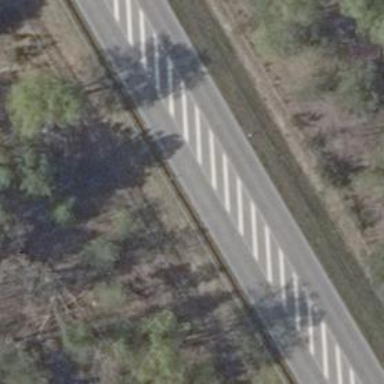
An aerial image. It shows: Asphalt trunk highway.